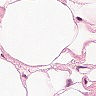
Metastatic tissue present: no